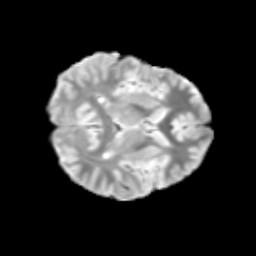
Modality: T2w
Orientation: axial
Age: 10
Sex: female
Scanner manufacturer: siemens
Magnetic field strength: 3 T
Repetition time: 3.8 s
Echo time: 0.07 s